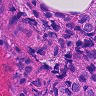
Metastatic tissue present: yes